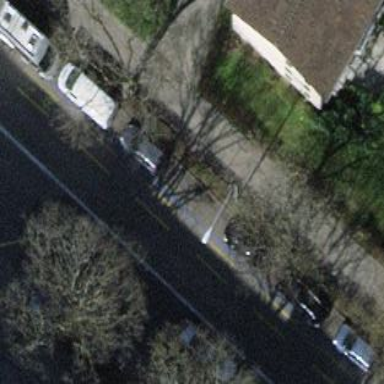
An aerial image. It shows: Parking lane area.